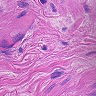
Metastatic tissue present: no